Question: I am using the following code to change font text of whatever typed in text box and it works great, what i want to do now is display the text as CURVE using Jquery something like below. I tried to use <URL> but i see that most of the text there is harcoded and i dont want that.So in short if someone typed text in the textbox it should be displayed as curved instead of one single line

'''
<!DOCTYPE html>
<html>
<head>
<meta http-equiv="content-type" content="text/html; charset=UTF-8">
<title> - </title>
<script type='text/javascript' src='https://ajax.googleapis.com/ajax/libs/jquery/1.7.2/jquery.min.js'></script>
<link rel="stylesheet" type="text/css" href="/css/normalize.css">
<link rel="stylesheet" type="text/css" href="/css/result-light.css">
<style type='text/css'>
</style>
<script type='text/javascript'>//<![CDATA[
$(window).load(function(){
$('#ta').keyup(function(){
$('#float').html("<p>"+$(this).val()+"</p>");
});
$("#fs").change(function() {
$('#float').css("font-family", $(this).val());
});
$("#size").change(function() {
$('#float').css("font-size", $(this).val() + "px");
});
});//]]>
</script>
</head>
<body>
<form id="myform">
<button>erase</button>
<select id="fs">
<option value="Arial">Arial</option>
<option value="Verdana ">Verdana </option>
<option value="Impact">Impact </option>
<option value="Comic Sans MS">Comic Sans MS</option>
</select>
<select id="size">
<option value="7">7</option>
<option value="10">10</option>
<option value="20">20</option>
<option value="30">30</option>
</select>
</form> <textarea id=ta class="changeMe">Text into textarea</textarea>
<div id="container" class="changeMe">
<div id="float">
<p>
Text into container
</p>
</div>
</div>
</body>
</html>
'''
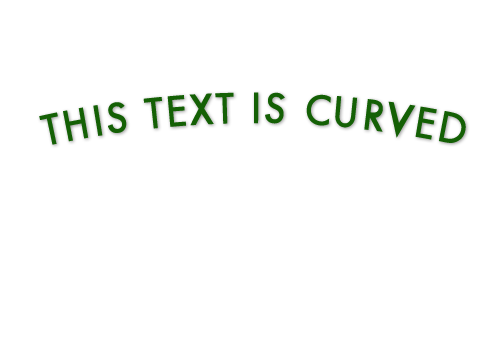
Answer: Include the plugin in your code and use this for your script
'''
$(window).load(function(){
function update(){
var text = '<p>' + $('#ta').val() + '</p>',
size = $('#size').val(),
font = $('#fs').val();
$('#float')
.css({
fontFamily: font,
fontSize: size + 'px'
})
.html(text)
.find('p')
.arctext();
}
$('#ta').keyup( update );
$("#fs, #size").change( update );
});
'''
<URL>